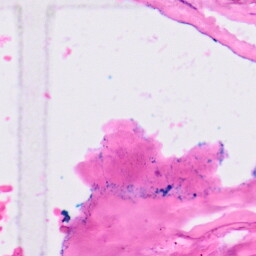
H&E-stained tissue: Lung